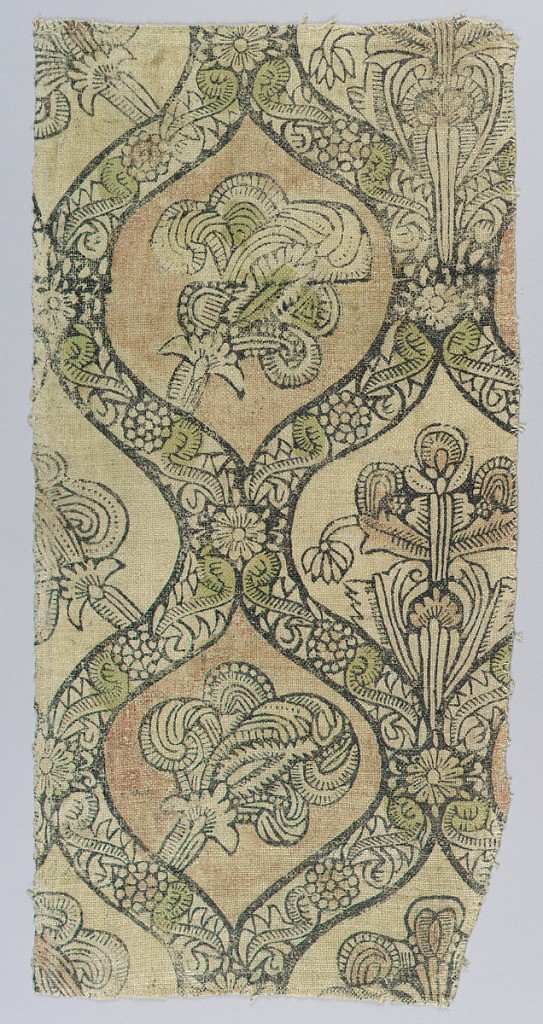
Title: Textile
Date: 18th century
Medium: Block-printed on linen Medium: linen Technique: wood block printed on plain weave
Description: Natural color linen, block-printed in black and soft shades of red and light green, now faded.  Design shows part of a symmetrical ogival frame pattern, in imitation of a woven silk or velvet. Each ogive contains the head of a large, exotic flower. The framing bands are heavily printed in black, and contain interior decoration of flower heads and curving stems.  The repeat is incomplete.